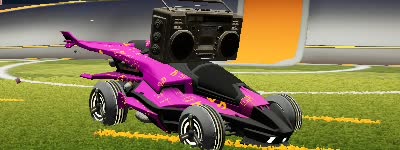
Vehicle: aftershock